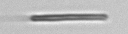
Label: fiber